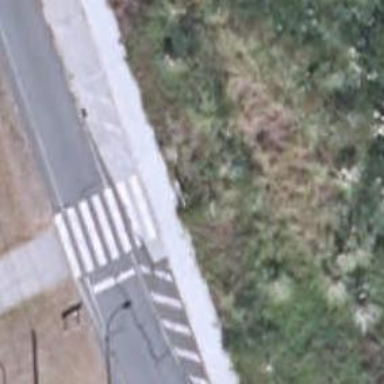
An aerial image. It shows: Sidewalk along the footway.